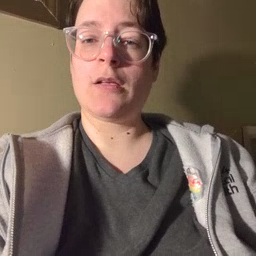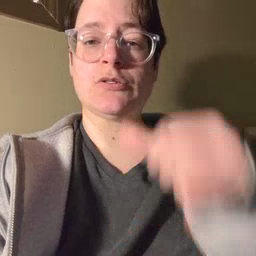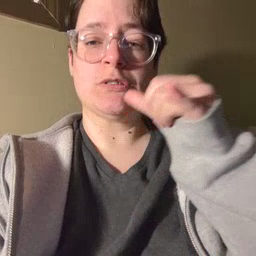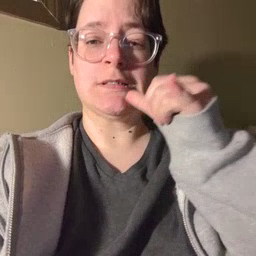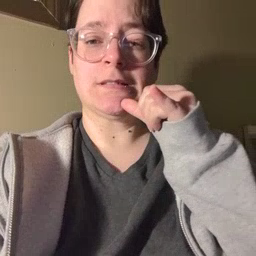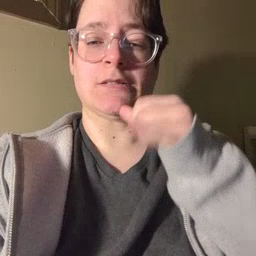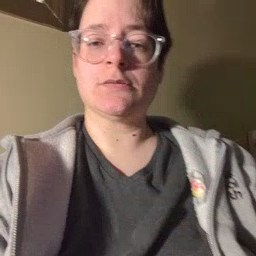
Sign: drink